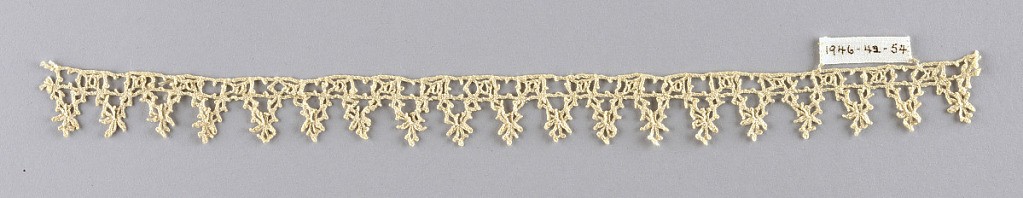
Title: Edging
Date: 19th century
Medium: linen Technique: bobbin lace, continuous braid like
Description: Narrow lace in design of rectangles with edge of points.